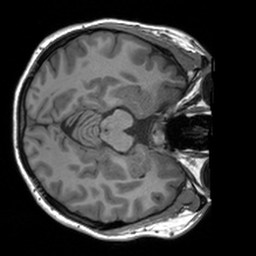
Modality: T1w
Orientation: axial
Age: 24
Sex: female
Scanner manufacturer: siemens
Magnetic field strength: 3 T
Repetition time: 1.9 s
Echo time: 0.00226 s